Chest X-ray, PA view. Patient: 40 years old, sex M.
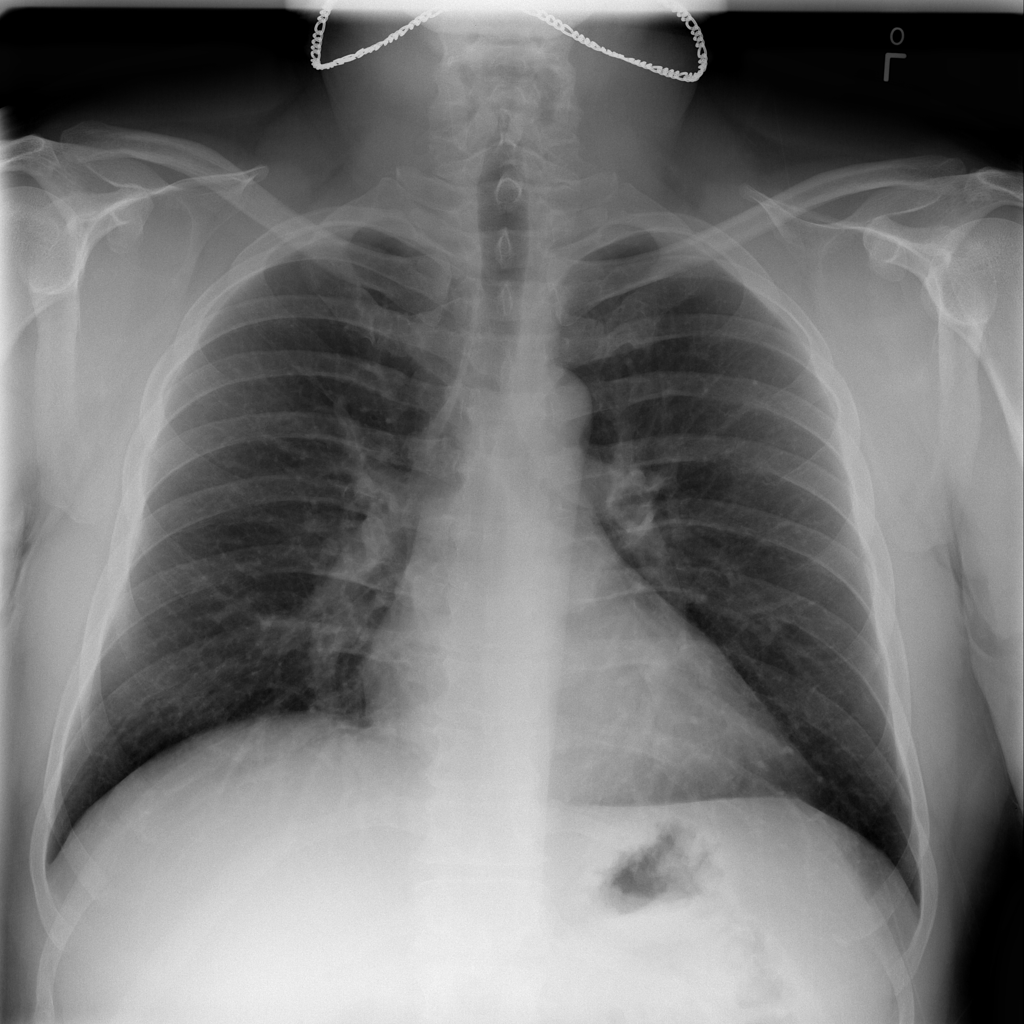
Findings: No Finding